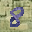
Label: 8